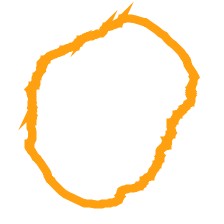
Shape: circle